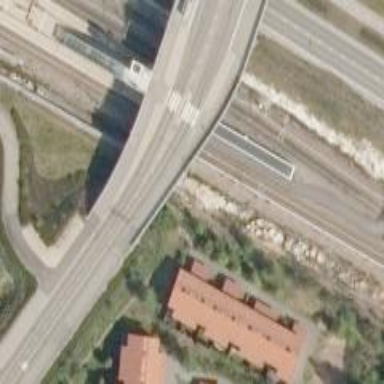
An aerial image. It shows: Railway signal.